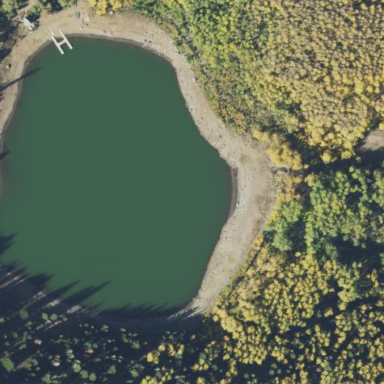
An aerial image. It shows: Serene lake surrounded by nature.